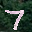
Label: 7